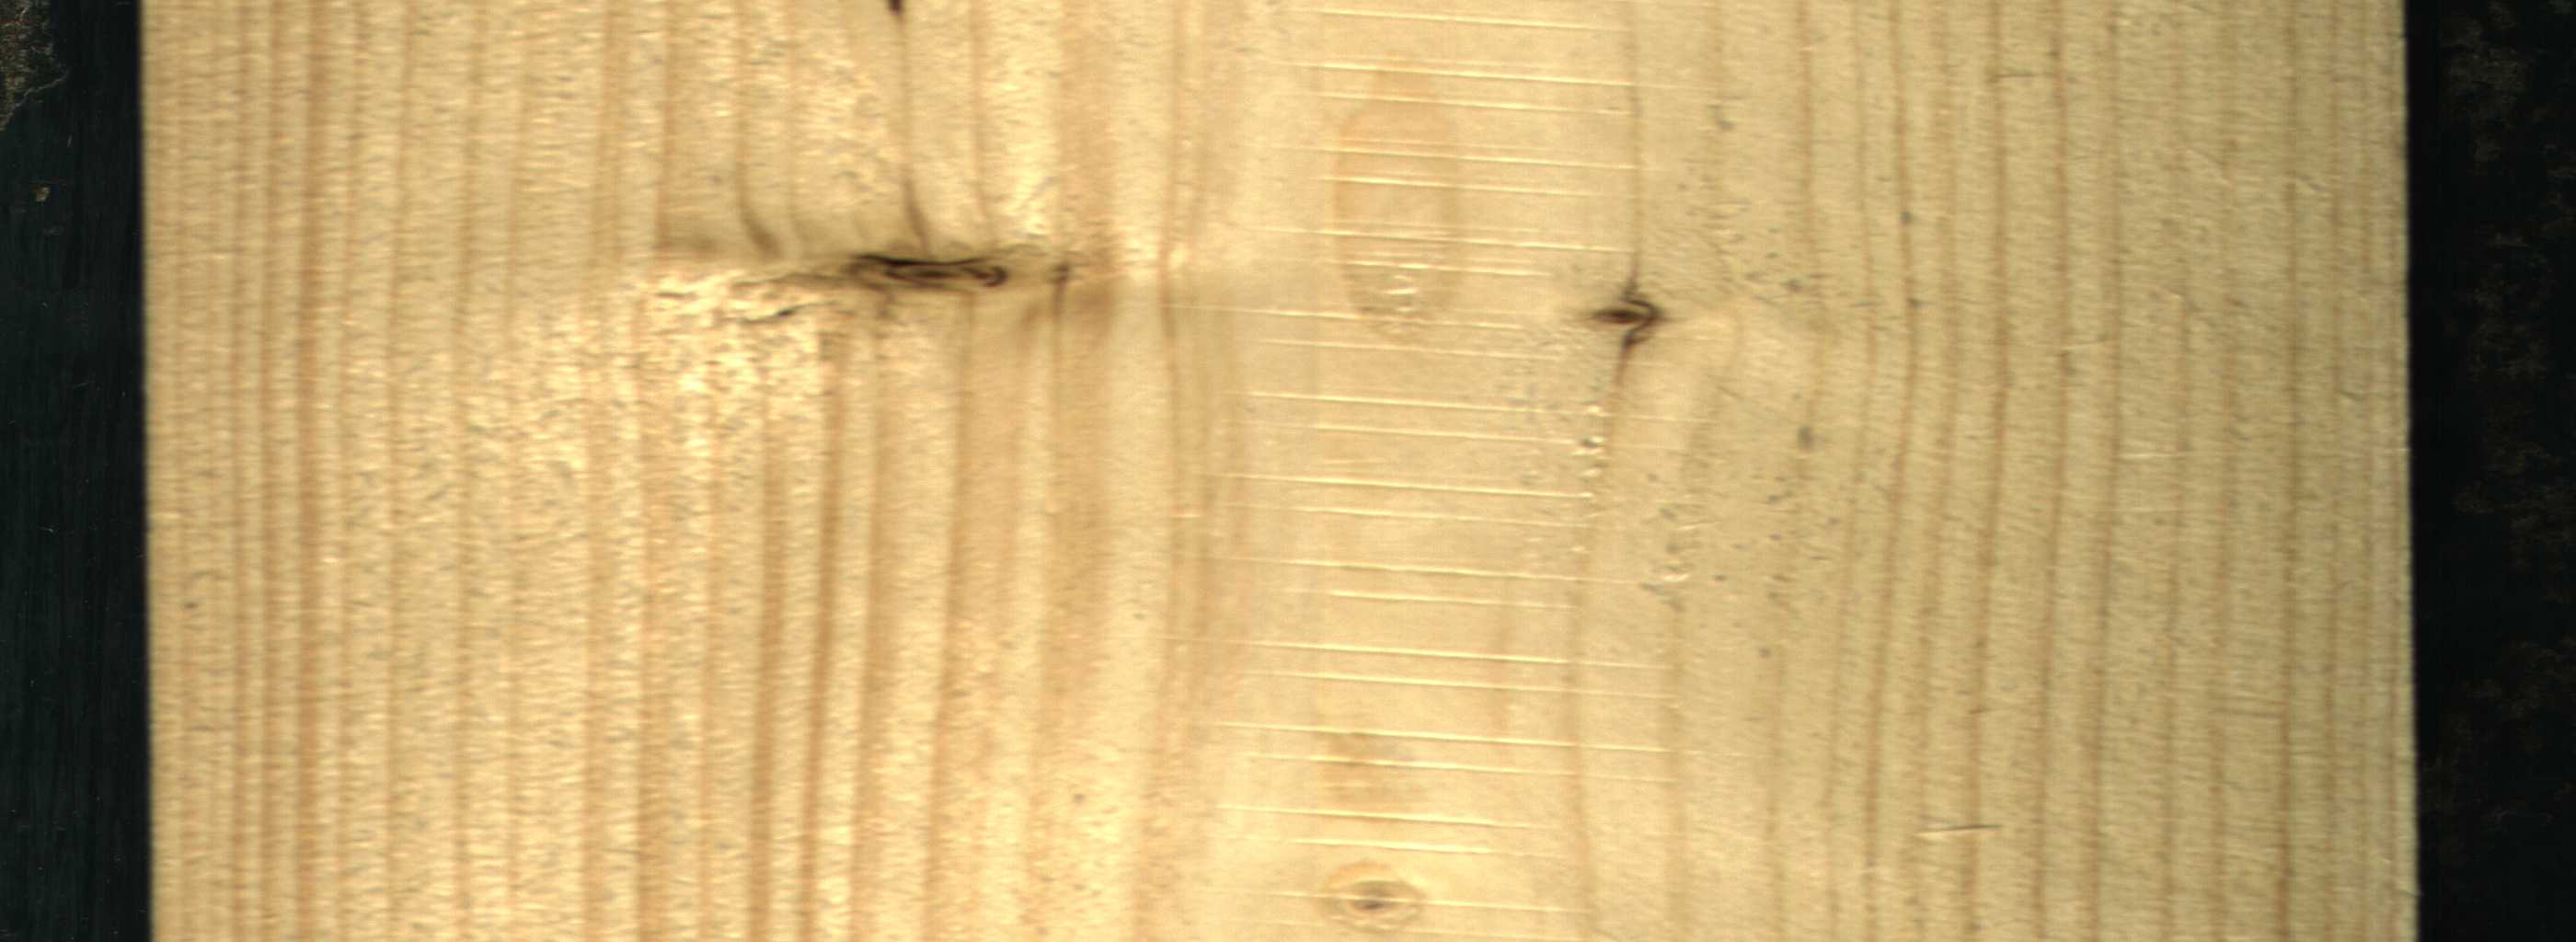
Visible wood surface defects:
Dead_Knot
Dead_Knot
Dead_Knot
Live_Knot